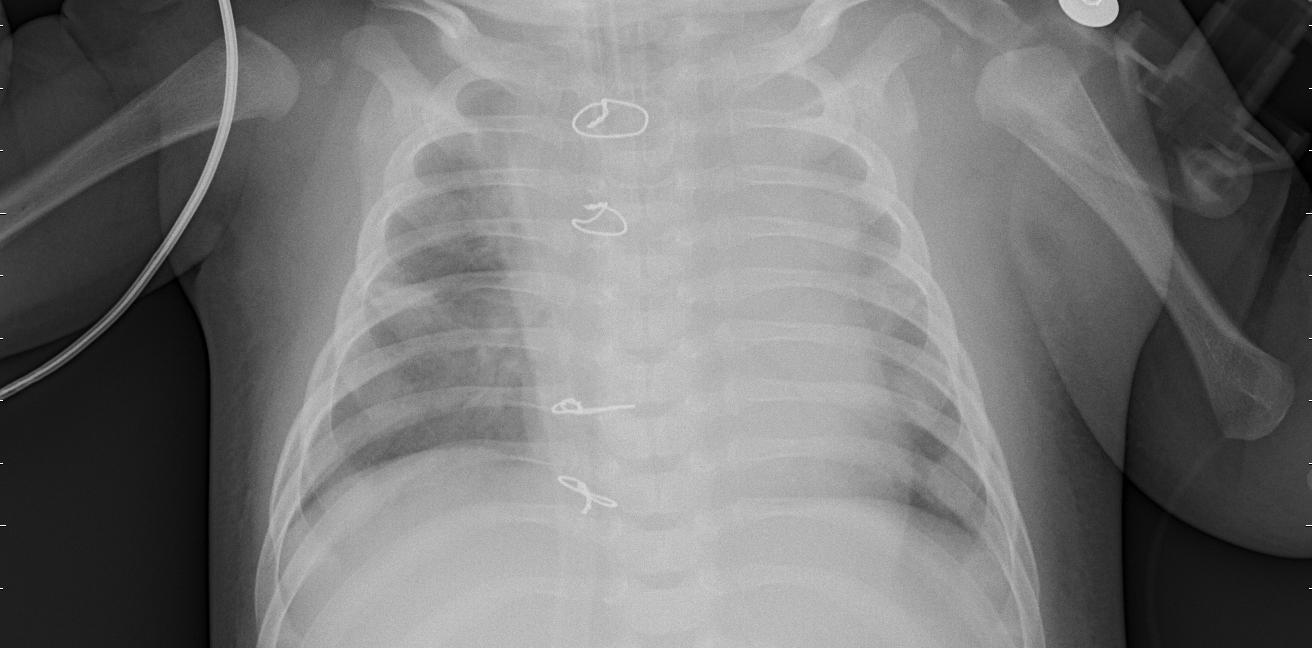
Diagnosis: PNEUMONIA